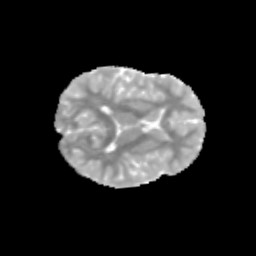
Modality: MD
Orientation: axial
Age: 11
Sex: female
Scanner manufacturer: siemens
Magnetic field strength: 3 T
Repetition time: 3.8 s
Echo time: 0.07 s